Question: Having the following query, I desire to show only "Jorge Glas"
'''
prefix dbp: <http://dbpedia.org/property/>
prefix dbpedia:<http://dbpedia.org/resource/>
prefix dbpedia-owl:<http://dbpedia.org/ontology/>
SELECT str(?leader) as ?label
WHERE {
dbpedia:Ecuador dbpedia-owl:leader ?leader
}
'''

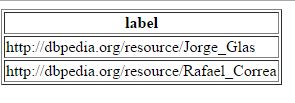
Answer: There are a couple of ways to approach this. One is to use SPARQL REPLACE to get the string you want:
'''
REPLACE(?leader, "^.*/", "")
'''
That gets you "Jorge_Glas", then you can do the same to replace the underscore with a space:
'''
REPLACE(?x, "_", " ")
'''
However, this is not how you should use DBPedia resources. Most DBPedia resources have an rdfs:label that will give you the desired name result in multiple languages. So a first step is to find out what DBPedia has on these resources through an exploratory query:
'''
SELECT (str(?leader) as ?label) ?p ?o
WHERE {
dbpedia:Ecuador dbpedia-owl:leader ?leader .
?leader ?p ?o
}
'''
You'll find that the matches for ?leader have rdfs:label properties in multiple languages. To get the English label, use the following:
'''
SELECT ?leaderName
WHERE {
dbpedia:Ecuador dbpedia-owl:leader ?leader .
?leader rdfs:label ?leaderName .
FILTER (lang(?leaderName) = "en")
}
'''